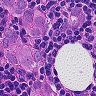
Metastatic tissue present: yes